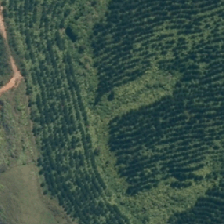
Land cover: broadleaved_indigenous_hardwood